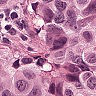
Metastatic tissue present: yes